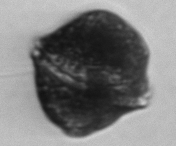
Label: Alexandrium_catenella